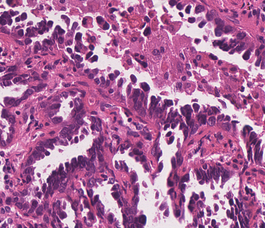
Tumor epithelial tissue: yes
Tumor-associated stroma tissue: yes
Normal tissue: no